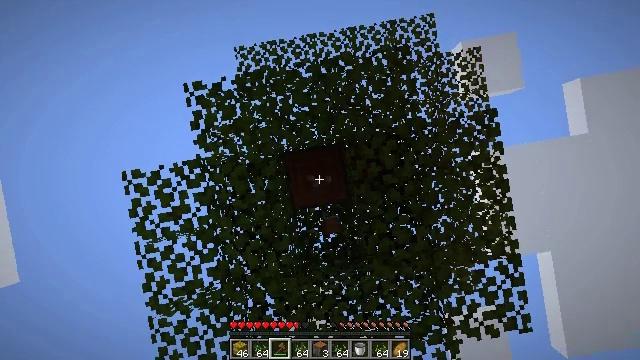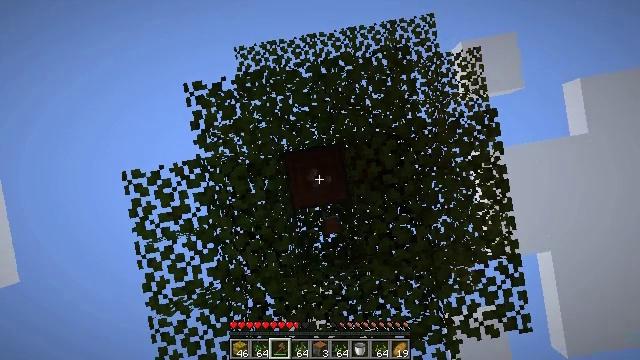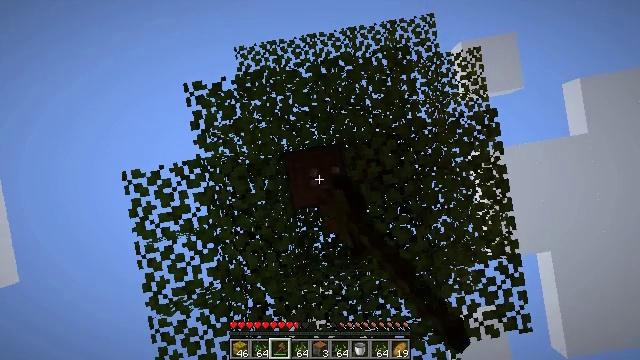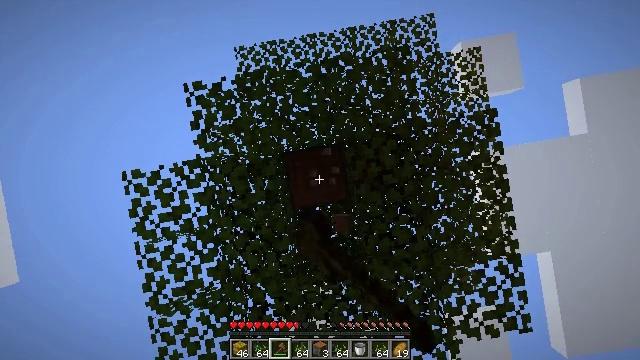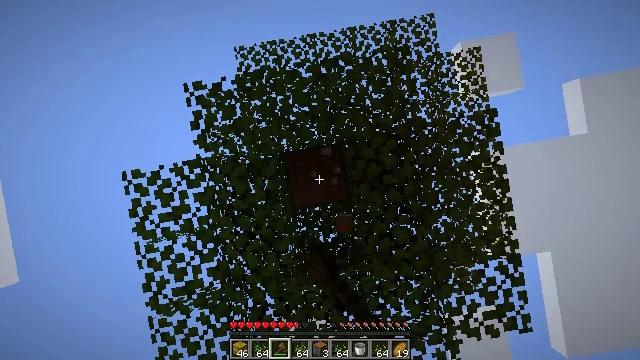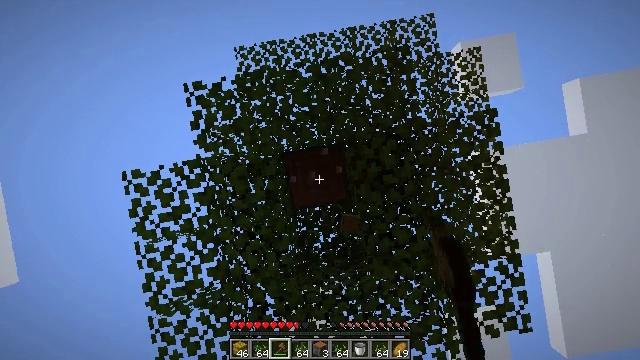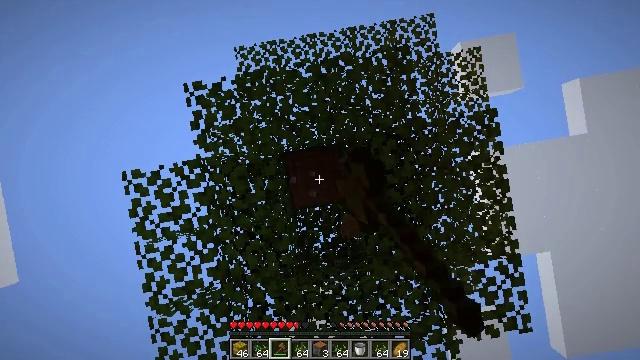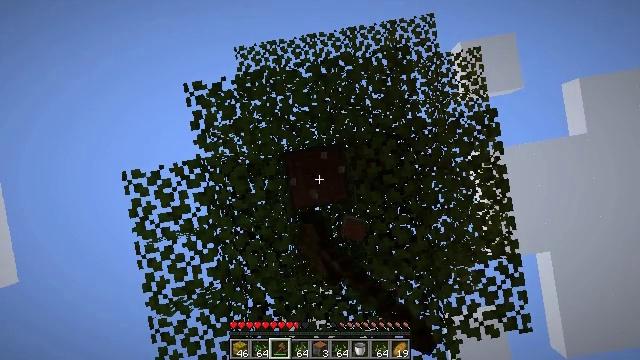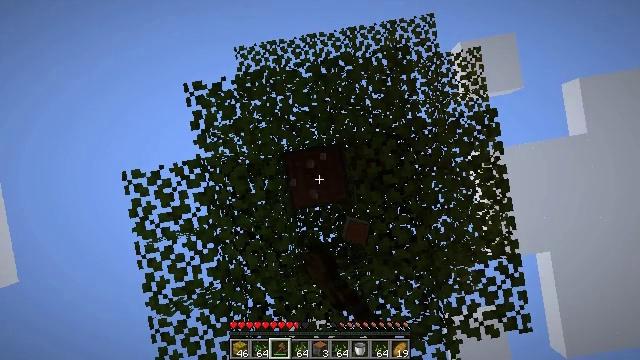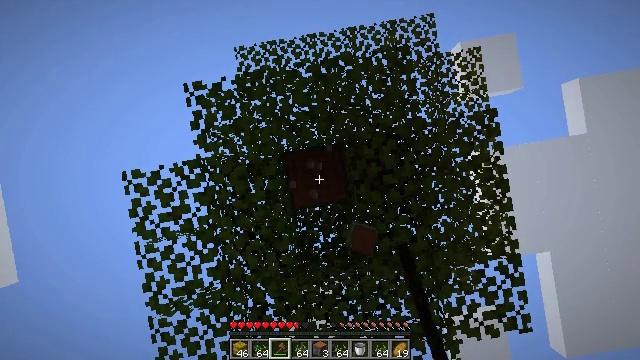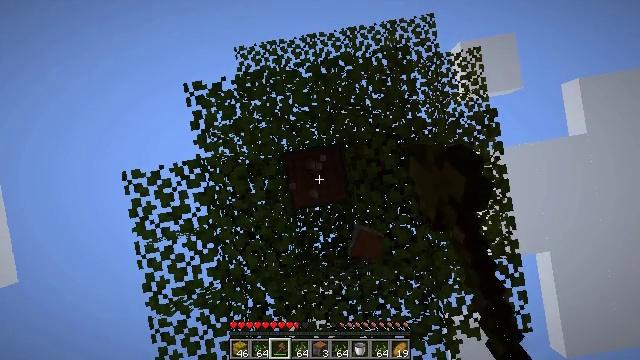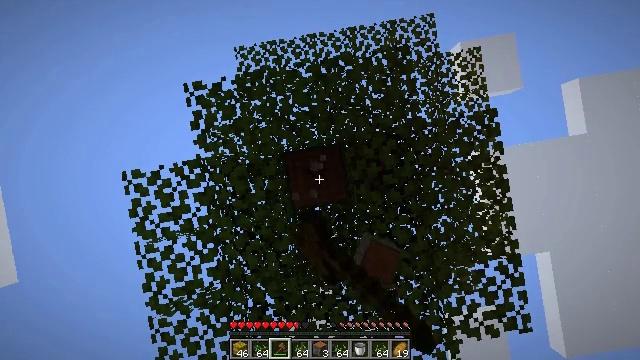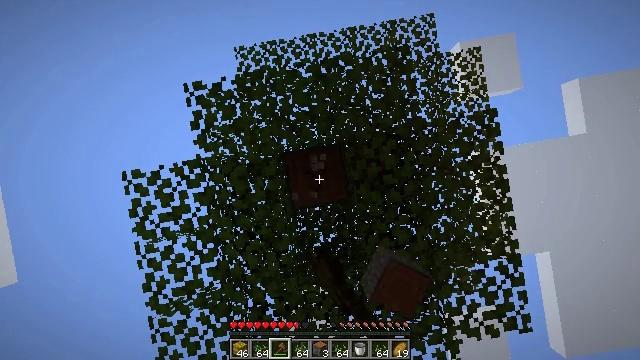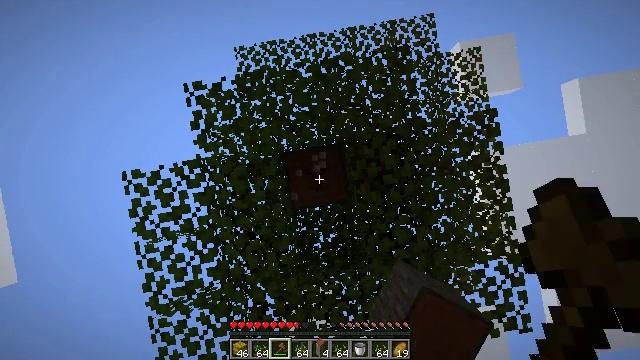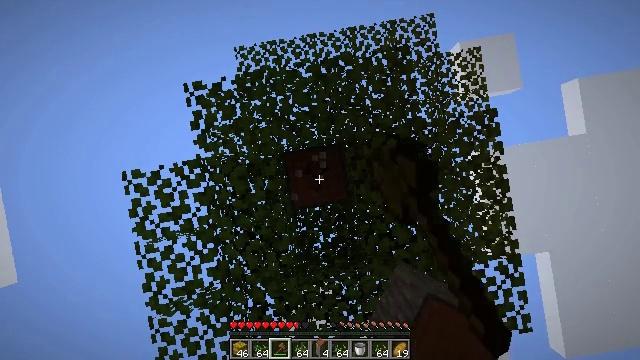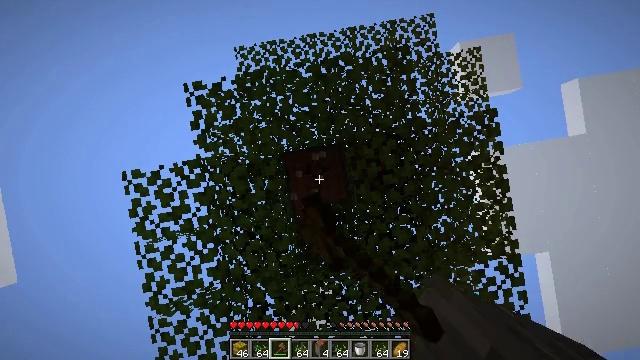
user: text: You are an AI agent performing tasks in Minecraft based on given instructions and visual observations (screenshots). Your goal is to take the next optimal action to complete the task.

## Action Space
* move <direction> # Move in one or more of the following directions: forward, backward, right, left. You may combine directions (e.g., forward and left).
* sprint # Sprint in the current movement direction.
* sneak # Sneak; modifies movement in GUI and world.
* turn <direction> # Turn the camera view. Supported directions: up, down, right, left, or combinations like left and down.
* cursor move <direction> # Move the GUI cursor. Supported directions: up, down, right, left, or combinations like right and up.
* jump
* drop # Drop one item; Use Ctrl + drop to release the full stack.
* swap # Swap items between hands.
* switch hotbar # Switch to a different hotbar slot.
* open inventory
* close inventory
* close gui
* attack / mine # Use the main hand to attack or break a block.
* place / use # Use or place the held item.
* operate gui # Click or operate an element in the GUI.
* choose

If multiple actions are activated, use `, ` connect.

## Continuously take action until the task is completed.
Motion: motion action
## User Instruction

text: Mine acacia log from the tree's trunk.
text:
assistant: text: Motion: attack / mine
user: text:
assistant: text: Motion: attack / mine
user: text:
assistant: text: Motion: attack / mine
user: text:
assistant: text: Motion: attack / mine
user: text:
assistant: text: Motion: attack / mine
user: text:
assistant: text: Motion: attack / mine
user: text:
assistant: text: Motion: attack / mine
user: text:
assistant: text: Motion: attack / mine
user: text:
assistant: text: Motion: attack / mine
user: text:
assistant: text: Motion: attack / mine
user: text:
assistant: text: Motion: attack / mine
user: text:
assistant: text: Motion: attack / mine
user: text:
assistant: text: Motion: attack / mine
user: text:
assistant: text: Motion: attack / mine
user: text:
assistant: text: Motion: attack / mine
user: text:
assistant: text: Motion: attack / mine
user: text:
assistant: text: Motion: attack / mine
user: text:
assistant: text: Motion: attack / mine
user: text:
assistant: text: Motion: attack / mine
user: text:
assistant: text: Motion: attack / mine
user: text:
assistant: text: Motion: attack / mine
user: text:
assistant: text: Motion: attack / mine
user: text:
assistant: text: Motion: attack / mine
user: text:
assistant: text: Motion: attack / mine
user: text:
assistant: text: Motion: attack / mine
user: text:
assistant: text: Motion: attack / mine
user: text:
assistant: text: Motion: attack / mine
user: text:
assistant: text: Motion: attack / mine
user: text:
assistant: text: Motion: attack / mine
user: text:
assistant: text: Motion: attack / mine